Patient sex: F
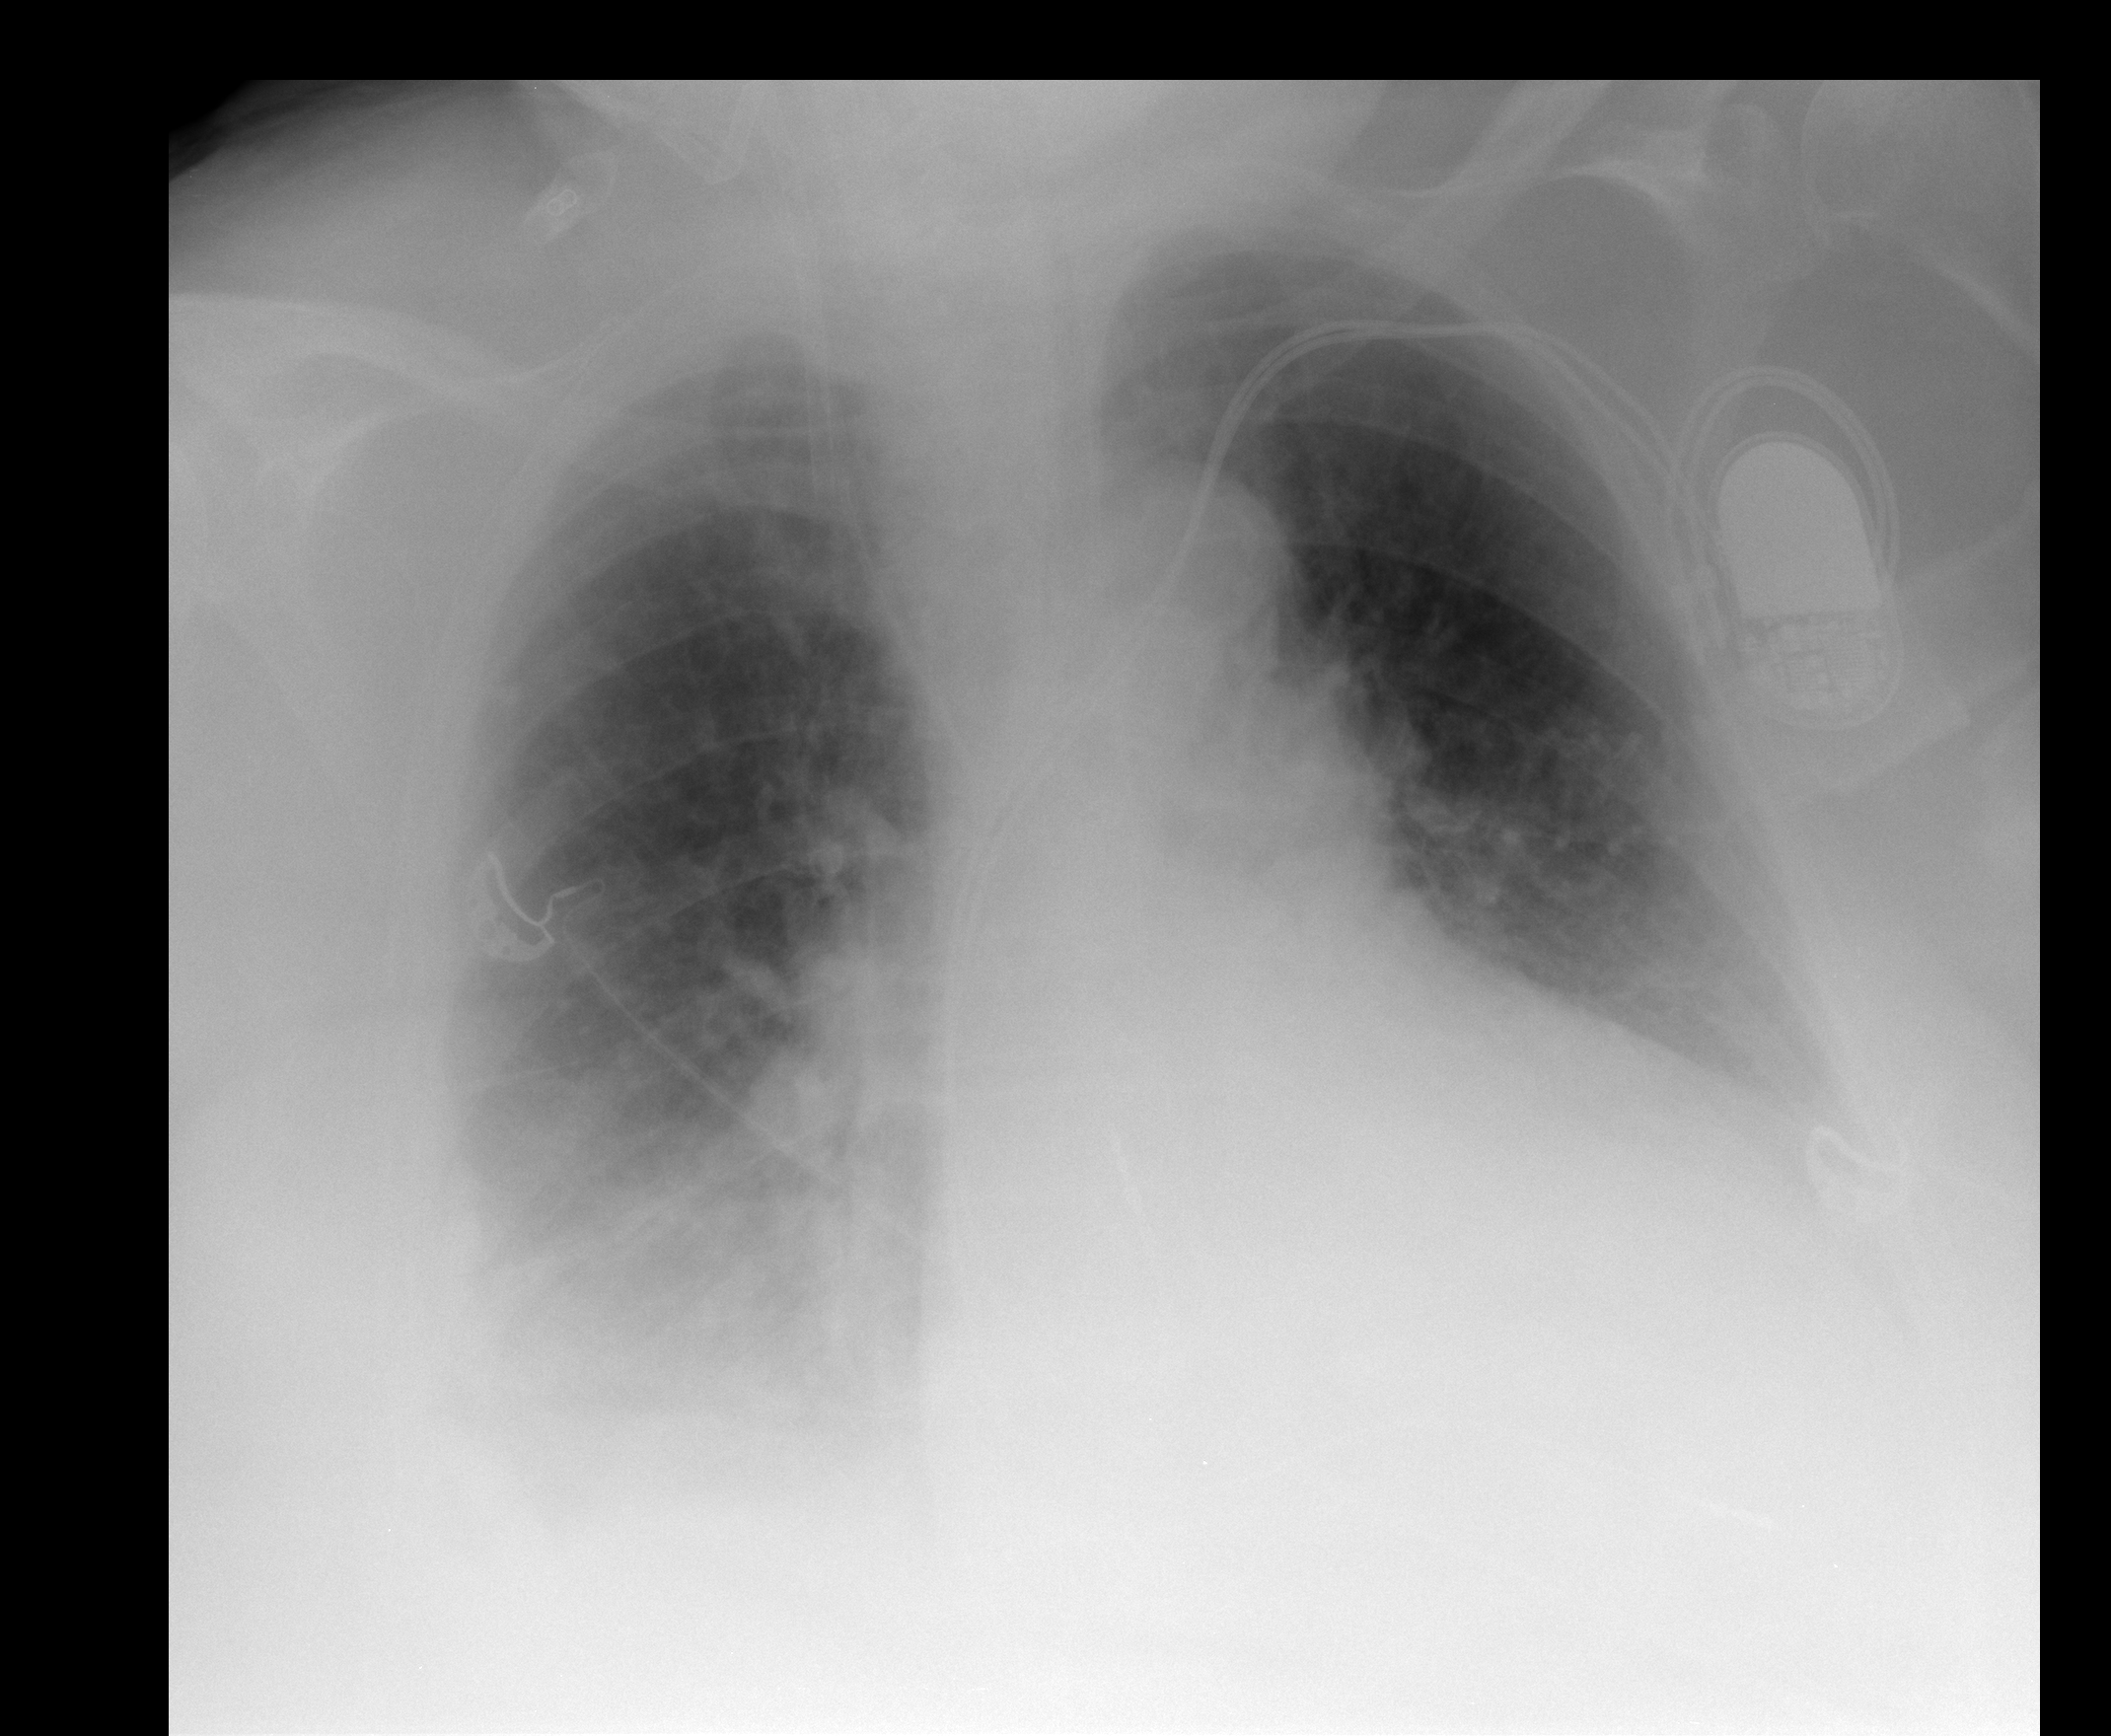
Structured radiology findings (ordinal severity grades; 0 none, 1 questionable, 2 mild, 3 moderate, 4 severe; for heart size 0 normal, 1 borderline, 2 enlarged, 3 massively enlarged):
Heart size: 2
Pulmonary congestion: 3
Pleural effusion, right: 2
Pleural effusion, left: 2
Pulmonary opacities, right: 1
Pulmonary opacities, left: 1
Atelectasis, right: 2
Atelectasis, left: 2